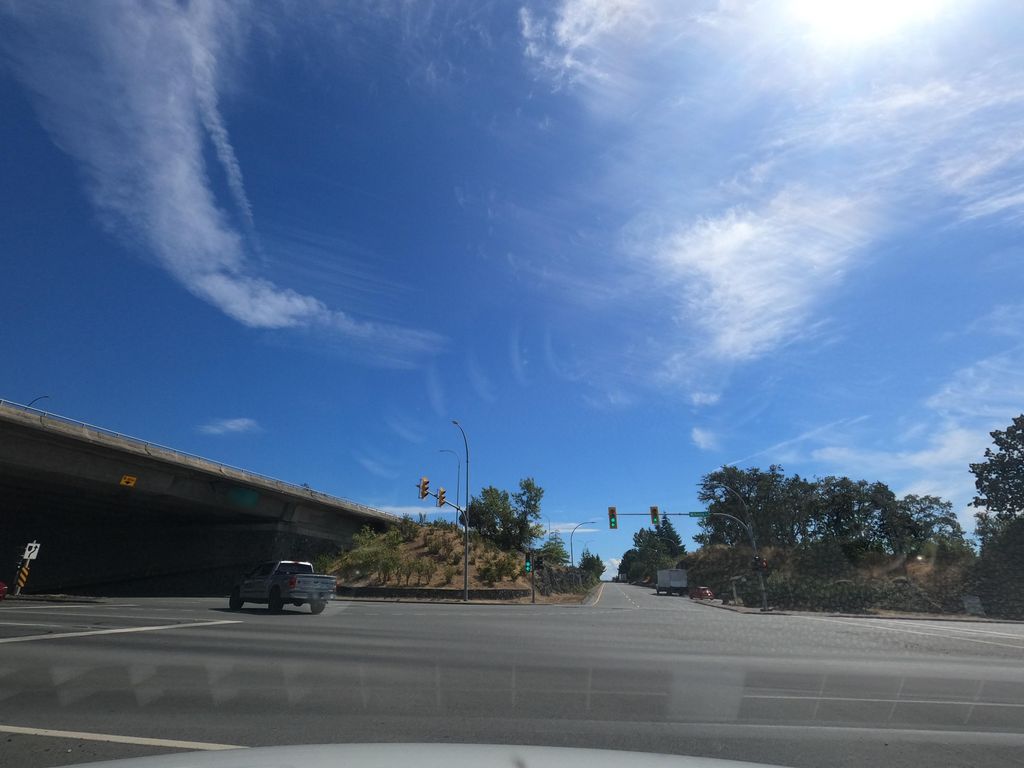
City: victoria